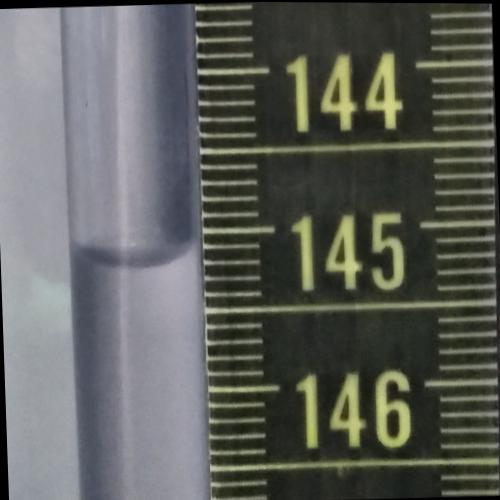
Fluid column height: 145.2 cm